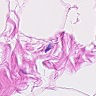
Metastatic tissue present: no